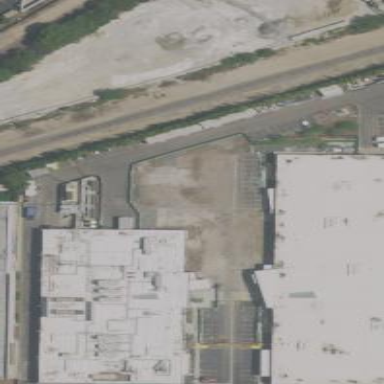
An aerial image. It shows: Industrial building.